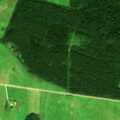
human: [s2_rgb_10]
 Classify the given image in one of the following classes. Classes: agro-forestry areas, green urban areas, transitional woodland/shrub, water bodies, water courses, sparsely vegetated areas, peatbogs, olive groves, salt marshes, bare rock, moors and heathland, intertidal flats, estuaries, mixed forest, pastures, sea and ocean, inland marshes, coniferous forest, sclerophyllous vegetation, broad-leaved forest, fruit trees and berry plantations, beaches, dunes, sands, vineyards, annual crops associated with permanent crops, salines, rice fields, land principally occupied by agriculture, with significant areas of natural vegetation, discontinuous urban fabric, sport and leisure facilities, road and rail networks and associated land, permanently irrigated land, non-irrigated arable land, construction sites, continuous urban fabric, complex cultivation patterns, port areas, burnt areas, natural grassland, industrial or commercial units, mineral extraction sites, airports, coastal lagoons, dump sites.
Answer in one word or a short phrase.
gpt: non-irrigated arable land, pastures, broad-leaved forest, mixed forest